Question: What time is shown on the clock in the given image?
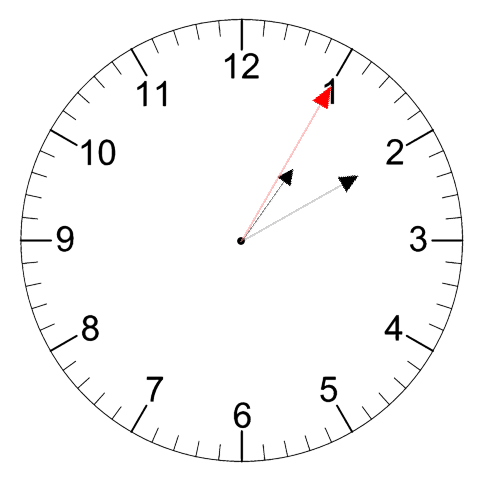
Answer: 01:10:05